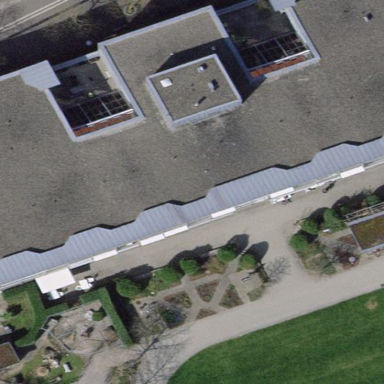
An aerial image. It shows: Building.